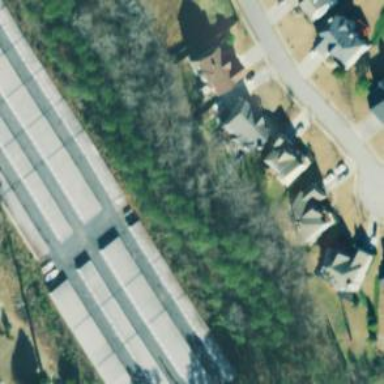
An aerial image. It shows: Storage building.